Question: I was trying to implement custom validation attribute by inheriting from 'ValidationAttribute' and found strange thing.
My custom attribute requires validation context, so I've looked at the R# decompiled source of ValidationAttribute and saw, that I need override this in my custom attribute class:
'''
public virtual bool RequiresValidationContext
{
get
{
return false;
}
}
'''
Now the fun part - Visual Studio 2012 does not let me do that, telling me that there's no such property for override, although when running project, in debug view I can see that property.
Interesting thing is, that in reference path I see:
> C:\Program Files (x86)\Reference Assemblies\Microsoft\Framework.NETFramework4.0\System.ComponentModel.DataAnnotations.dll
But in R# decompiled file is different path:
> Assembly location: C:\Windows\Microsoft.NET\Framework4.0.30319\System.ComponentModel.DataAnnotations.dll
So, compiler uses different dll from runtime.
So, I've tried to switch reference dll to the one R# decompiles, but looks like VS2012 is replacing it with it's version anyway, in project file it looks like:
'''
<Reference Include="System.ComponentModel.DataAnnotations" />
'''
So, no path is saved in project.
Is there any solution to this without manual editing of a project?
Btw, with 4.5 NET it works fine, I mean it sees RequiresValidationContext property as supposed.
Update: As they say, picture is worth thousand words:

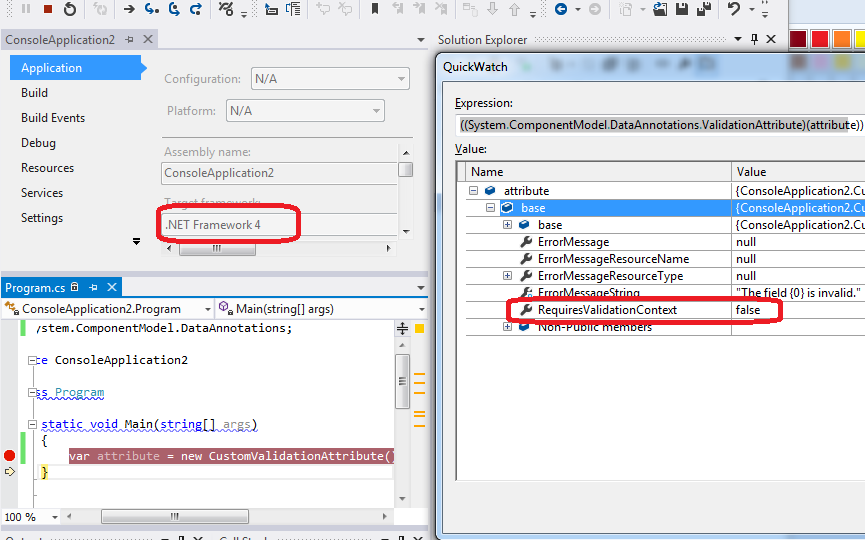
Answer: The solution is simple the property RequiresValidationContext was added to ValidationAttribute in <URL>.
So you can't override the property, cause it does not exist.